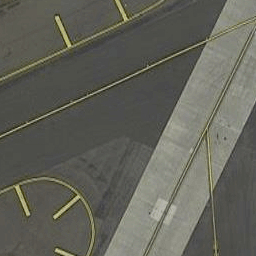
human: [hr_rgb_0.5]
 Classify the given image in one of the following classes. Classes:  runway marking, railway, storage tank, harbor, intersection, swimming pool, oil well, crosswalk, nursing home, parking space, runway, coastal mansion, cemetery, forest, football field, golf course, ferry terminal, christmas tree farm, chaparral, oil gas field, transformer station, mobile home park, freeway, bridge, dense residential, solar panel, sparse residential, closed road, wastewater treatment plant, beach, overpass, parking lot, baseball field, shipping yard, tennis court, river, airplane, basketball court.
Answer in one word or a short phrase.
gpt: runway marking